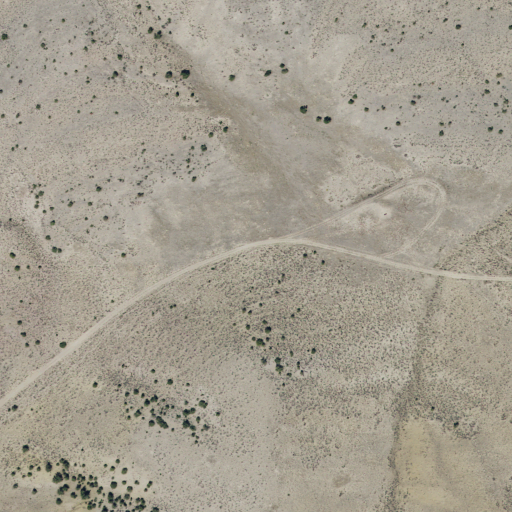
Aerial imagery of gap in Utah named Red Pass containing shrub and grassland